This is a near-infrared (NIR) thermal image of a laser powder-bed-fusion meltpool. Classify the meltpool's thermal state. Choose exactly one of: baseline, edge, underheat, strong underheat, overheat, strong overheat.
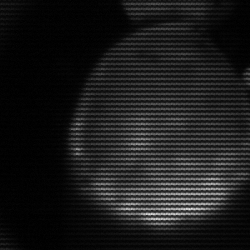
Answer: edge